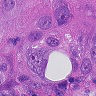
Metastatic tissue present: yes